Question: I want to use PostGIS to break up OpenStreetMap streets by intersection. I'm trying to put a city's streets into a graph structure, with nodes made by intersections and edges drawn by roads.
I'm currently using the <URL> command carves up a road into all possible permutations of its components.
For a road with three intersections, for example (the second horizontal line from the top below), I want four pieces of separated road, but instead I get every possible combination of the road for the length of three blocks, two blocks, and one block. How do I simply get all the roads divided by each individual block?

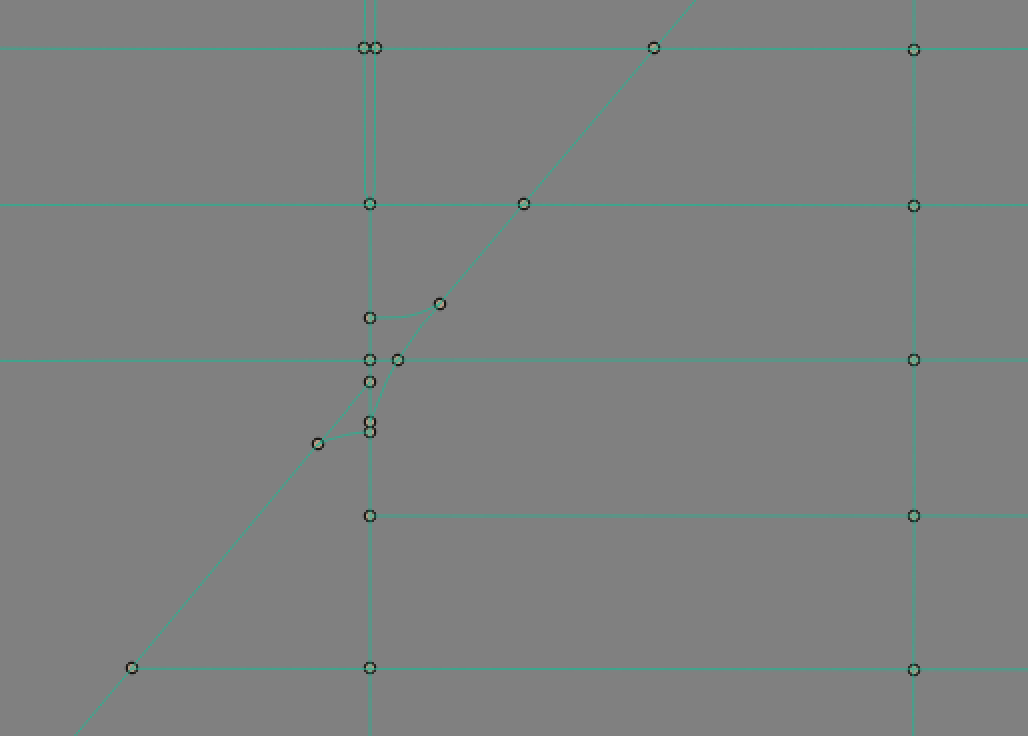
Answer: There are two options for this-
1) Use <URL>
2) Use this SQL code, where 'dc_streets_subset' is the OSM data for DC.
'''
--Get a list of all intersections in city
CREATE TABLE dc_intersections AS
SELECT DISTINCT (ST_DUMP(ST_INTERSECTION(a.geom, b.geom))).geom AS ix
FROM dc_streets_subset a
INNER JOIN dc_streets_subset b
ON ST_INTERSECTS(a.geom,b.geom)
WHERE geometrytype(st_intersection(a.geom,b.geom)) = 'POINT';
CREATE INDEX ON dc_intersections USING gist(ix);
CREATE TABLE dc_union AS
SELECT ST_UNION(geom) as geom
FROM dc_streets_subset;
CREATE INDEX ON dc_union USING gist(geom);
CREATE TABLE dc_segments AS
SELECT (ST_DUMP(ST_SPLIT(a.geom,b.ix))).geom
FROM dc_union a
INNER JOIN dc_intersections b
ON ST_INTERSECTS(a.geom, b.ix);
'''